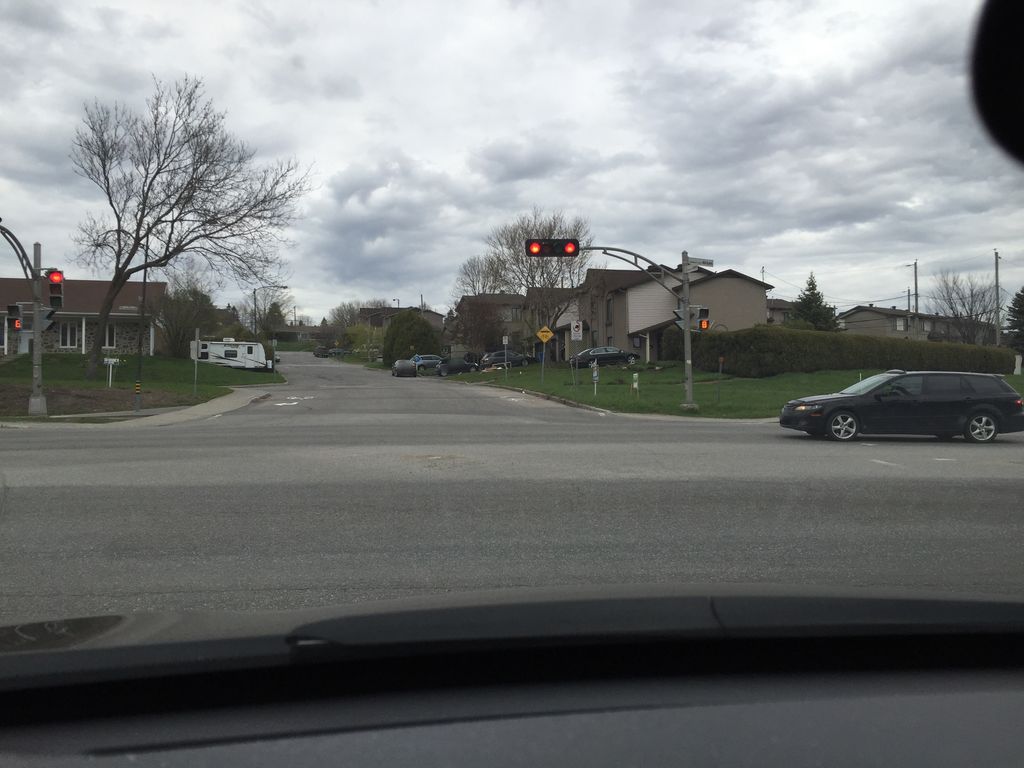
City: quebec_city